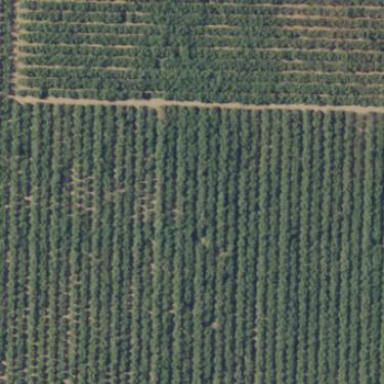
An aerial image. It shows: Orchard planted with peach trees.